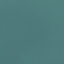
Land use / land cover: SeaLake